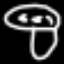
Label: mushroom